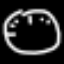
Label: clock